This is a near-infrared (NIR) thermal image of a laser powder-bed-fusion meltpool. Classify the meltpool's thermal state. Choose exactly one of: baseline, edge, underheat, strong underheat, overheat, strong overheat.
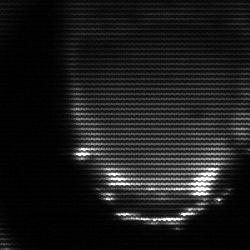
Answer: edge